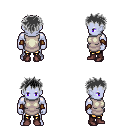
a pixel art fantasy rpg character, male body template, dark elf, purple skin, white tunic, gold greaves, gray bedhead hairstyle, cloth bracers, maroon shoes, four views (front, back, left, right), 2x2 character sprite sheet, small pixel art, hard edges, no anti-aliasing